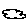
Label: cloud